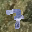
Label: 7